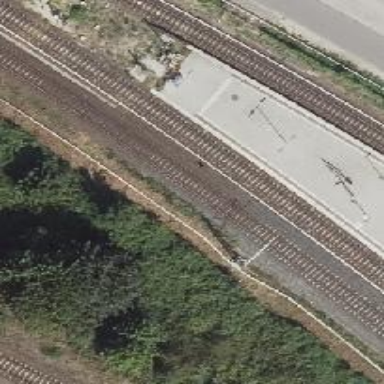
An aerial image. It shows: Railway signal.